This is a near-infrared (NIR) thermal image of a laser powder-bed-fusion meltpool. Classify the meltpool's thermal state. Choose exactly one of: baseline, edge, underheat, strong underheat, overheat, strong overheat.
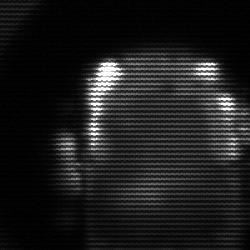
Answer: baseline